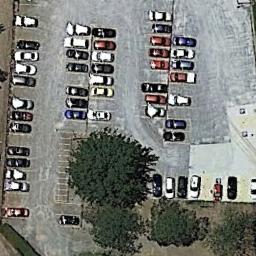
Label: parking_lot